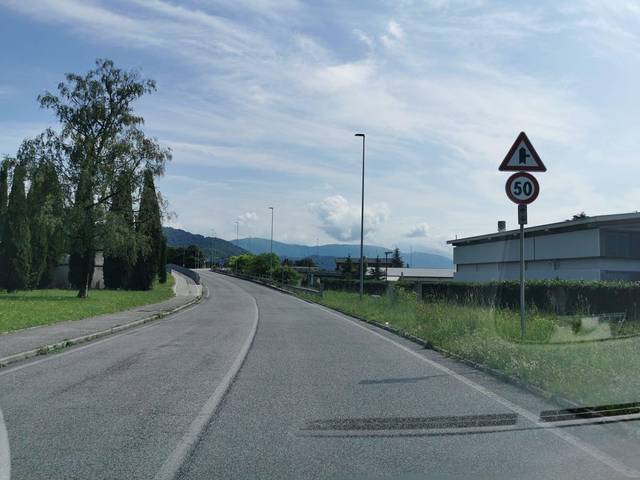
Region: Italy
Coordinates: 46.167, 12.71